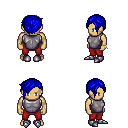
a pixel art fantasy rpg character, male body template, human, tanned skin, steel chest armor, red pants, blue pixie cut hairstyle, bracelets, metal boots, four views (front, back, left, right), 2x2 character sprite sheet, small pixel art, hard edges, no anti-aliasing